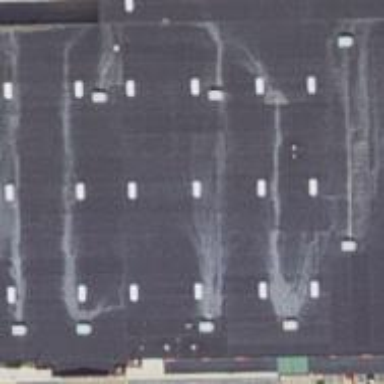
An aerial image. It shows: Retail building.